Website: lowes
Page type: customer-info-address
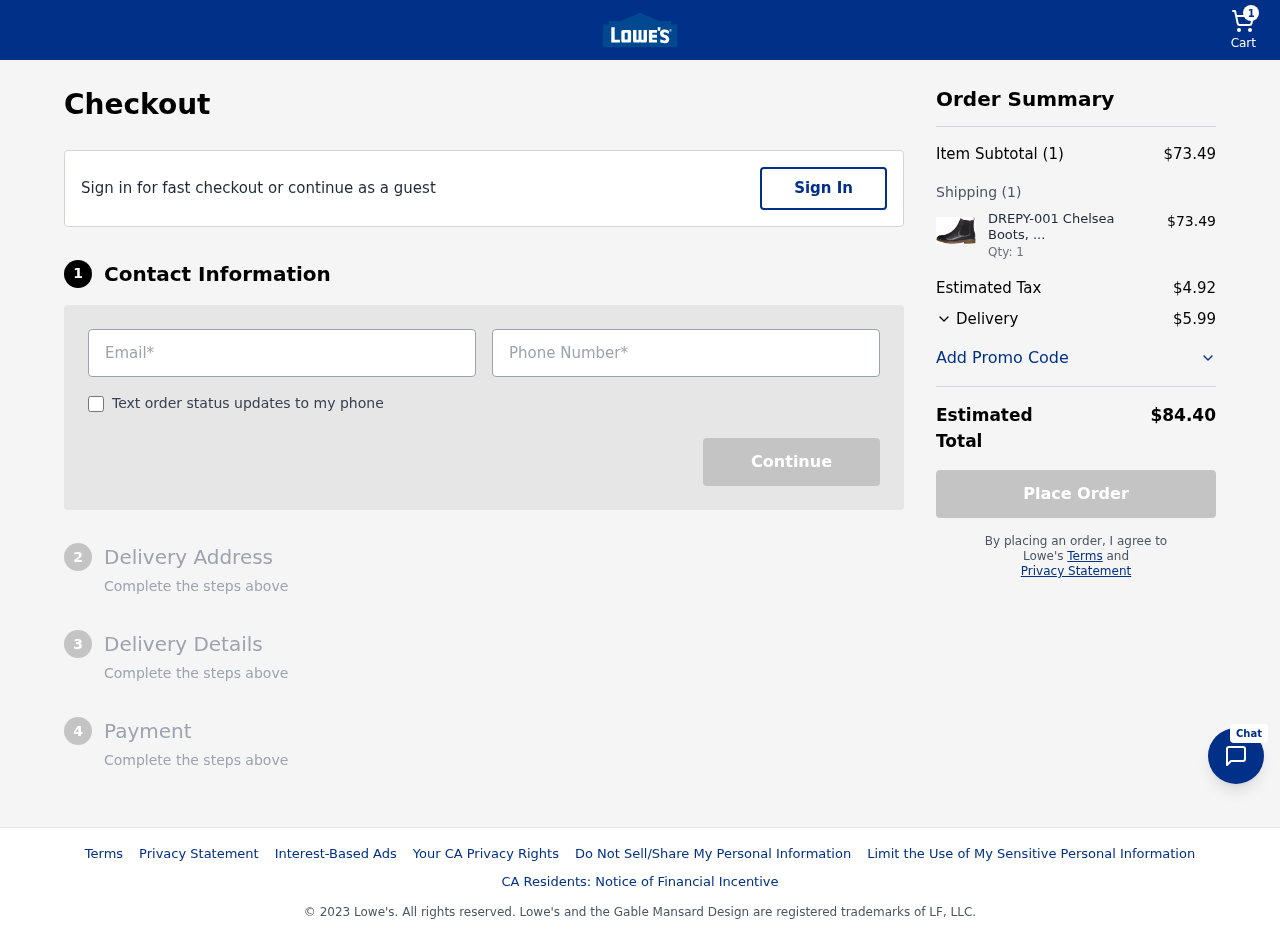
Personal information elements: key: PII_EMAIL
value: thomas_stevens@gmail.com
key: PII_PHONE
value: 8569965903
Product elements: key: PRODUCT1_NAME
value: DREPY-001 Chelsea Boots, Black, 3/3.5 UK
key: PRODUCT1_PRICE
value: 73.49
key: PRODUCT1_QUANTITY
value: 1
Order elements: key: ORDER_NUM_ITEMS
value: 1
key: ORDER_SUBTOTAL
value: $73.49
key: ORDER_NUM_ITEMS2
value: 1
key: ORDER_TAX
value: $4.92
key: ORDER_SHIPPING_COST
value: $5.99
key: ORDER_TOTAL
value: $84.40